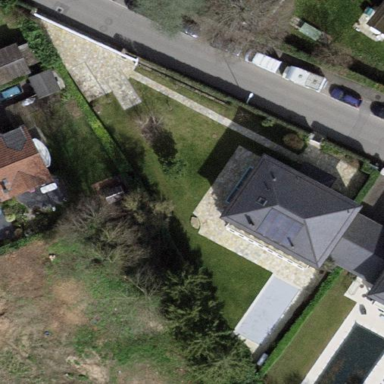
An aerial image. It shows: Garden enclosed by fence.